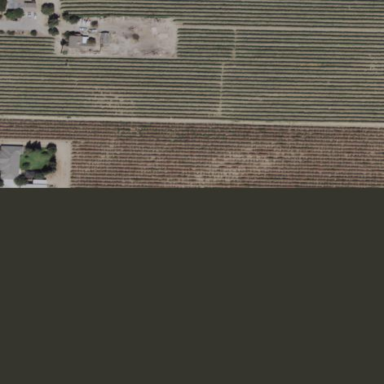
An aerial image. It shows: Orchard.